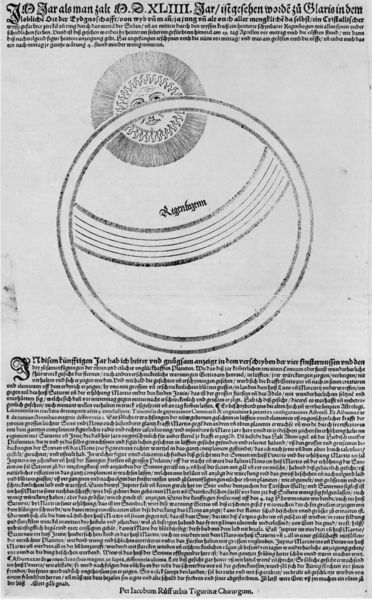
Titel: JM Jar als man zalt M.D.XLIIII. Jar
Künstler: Jakob Rueff
Standort: Zürich.
Institution: Wickiana
Schlagwörter: hand, wasser, weiß, fluss, grau, mund, nase, schwarz, skizze, zeichen, zeichnung, alt, augen, gesicht, erde, sonne, blatt, kreis, rund, schrift, welle, papier, bogen, man, grafik, graphik, linien, deutsch, ring, regen, bögen, mond, buch, ringe, stern, strahlen, druck, gestirne, schwarz weiss, sterne, schraffur, radierung, stich, titel, seite, illustration, text, zeitung, buchstaben, kreise, initiale, überschrift, viel, buchdruck, buchseite, jahr, halbkreis, antik, dicht, buchs, filigran, doppelkreis, kupferstich, bahnen, beschreibung, römisch, planet, wissenschaft, latein, regenbogen, lateinisch, zirkel, all, buchillustration, buchmalerei, eite, astrologie, astronomie, kopernikus, laufbahnen, majuskel, peronifizierung, sonnensystem, sternumlaufbahnen, umrundung, als, schwazr, planeten, doppellinie, erdkreis, umlaufbahn, laufbahn, xliii, asronomie, ghotik, regnen, plante, sonnenbahn, erdkreiz, gsonne